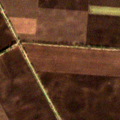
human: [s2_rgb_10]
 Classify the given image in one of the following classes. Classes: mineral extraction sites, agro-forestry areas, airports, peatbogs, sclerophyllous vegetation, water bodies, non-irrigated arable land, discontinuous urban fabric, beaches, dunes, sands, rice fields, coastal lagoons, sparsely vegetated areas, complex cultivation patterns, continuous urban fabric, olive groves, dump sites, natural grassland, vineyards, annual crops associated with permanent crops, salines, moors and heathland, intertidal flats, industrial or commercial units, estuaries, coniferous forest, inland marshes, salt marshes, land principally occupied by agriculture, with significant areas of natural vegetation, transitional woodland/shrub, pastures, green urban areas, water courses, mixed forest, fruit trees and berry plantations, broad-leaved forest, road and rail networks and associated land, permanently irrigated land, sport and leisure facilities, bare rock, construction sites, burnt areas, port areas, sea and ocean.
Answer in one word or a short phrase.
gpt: non-irrigated arable land